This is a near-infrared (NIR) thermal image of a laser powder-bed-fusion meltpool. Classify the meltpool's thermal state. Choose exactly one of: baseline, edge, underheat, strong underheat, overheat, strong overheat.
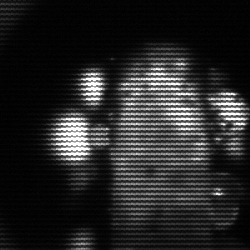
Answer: strong underheat